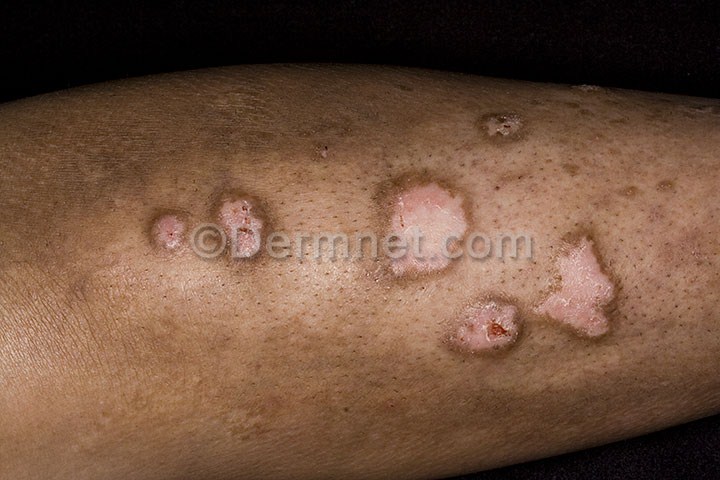
Disease: Eczema Photos